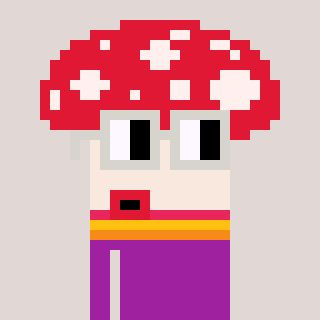
a pixel art character with square light gray glasses, a mushroom-shaped head and a magenta-colored body on a warm background